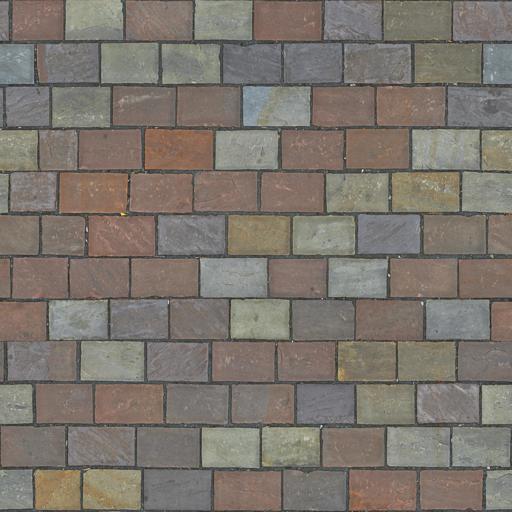
Tags: interlocking pavement paving stones red